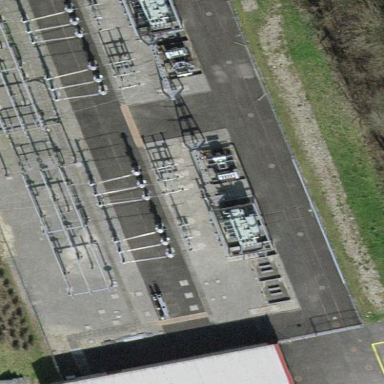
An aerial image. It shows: Power substation.